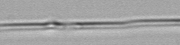
Label: Pseudo-nitzschia